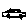
Label: car